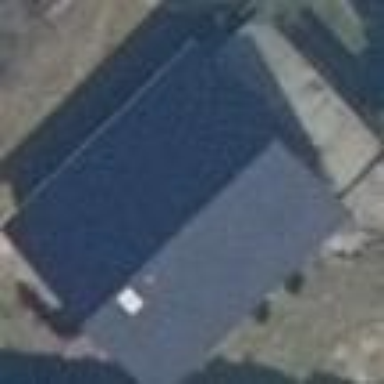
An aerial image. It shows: Detached building.